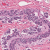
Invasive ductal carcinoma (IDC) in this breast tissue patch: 0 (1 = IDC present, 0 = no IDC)